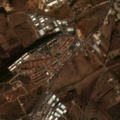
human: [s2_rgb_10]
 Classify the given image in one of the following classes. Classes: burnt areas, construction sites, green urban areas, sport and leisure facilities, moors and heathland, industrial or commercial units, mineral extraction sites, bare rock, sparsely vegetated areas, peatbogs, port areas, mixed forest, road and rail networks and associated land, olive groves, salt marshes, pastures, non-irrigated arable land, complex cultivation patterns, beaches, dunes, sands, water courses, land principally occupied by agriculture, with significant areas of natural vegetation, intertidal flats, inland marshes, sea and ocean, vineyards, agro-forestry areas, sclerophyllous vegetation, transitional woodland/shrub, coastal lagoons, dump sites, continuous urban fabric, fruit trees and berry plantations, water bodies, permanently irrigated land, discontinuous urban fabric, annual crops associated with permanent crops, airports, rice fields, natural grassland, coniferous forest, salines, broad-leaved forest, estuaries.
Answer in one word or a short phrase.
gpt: discontinuous urban fabric, industrial or commercial units, vineyards, annual crops associated with permanent crops, complex cultivation patterns, land principally occupied by agriculture, with significant areas of natural vegetation